Question: I tried to use counter to count the amount of null or empty string. But it always failed. I print them to test it.
'''
System.out.println(samples.get(0).getAuthor2());
System.out.println(samples.get(0).getAuthor2() == " ");
System.out.println(samples.get(0).getAuthor2().isEmpty());
System.out.println(samples.get(0).getAuthor2() == null);
'''
The result is like this.
 If these are all false, what is this blank?
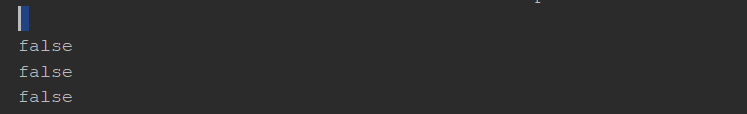
Answer: To test String you have to use equals method so you have
'''
System.out.println(samples.get(0).getAuthor2().equals(" "));
'''
to be true